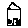
Label: house